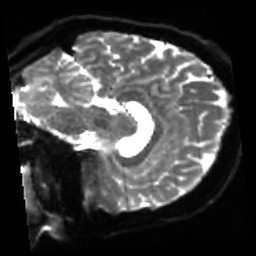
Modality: sbref
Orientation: sagittal
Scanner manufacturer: siemens
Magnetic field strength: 3 T
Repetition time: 4 s
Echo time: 0.0594 s